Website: lowes
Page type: customer-info-address
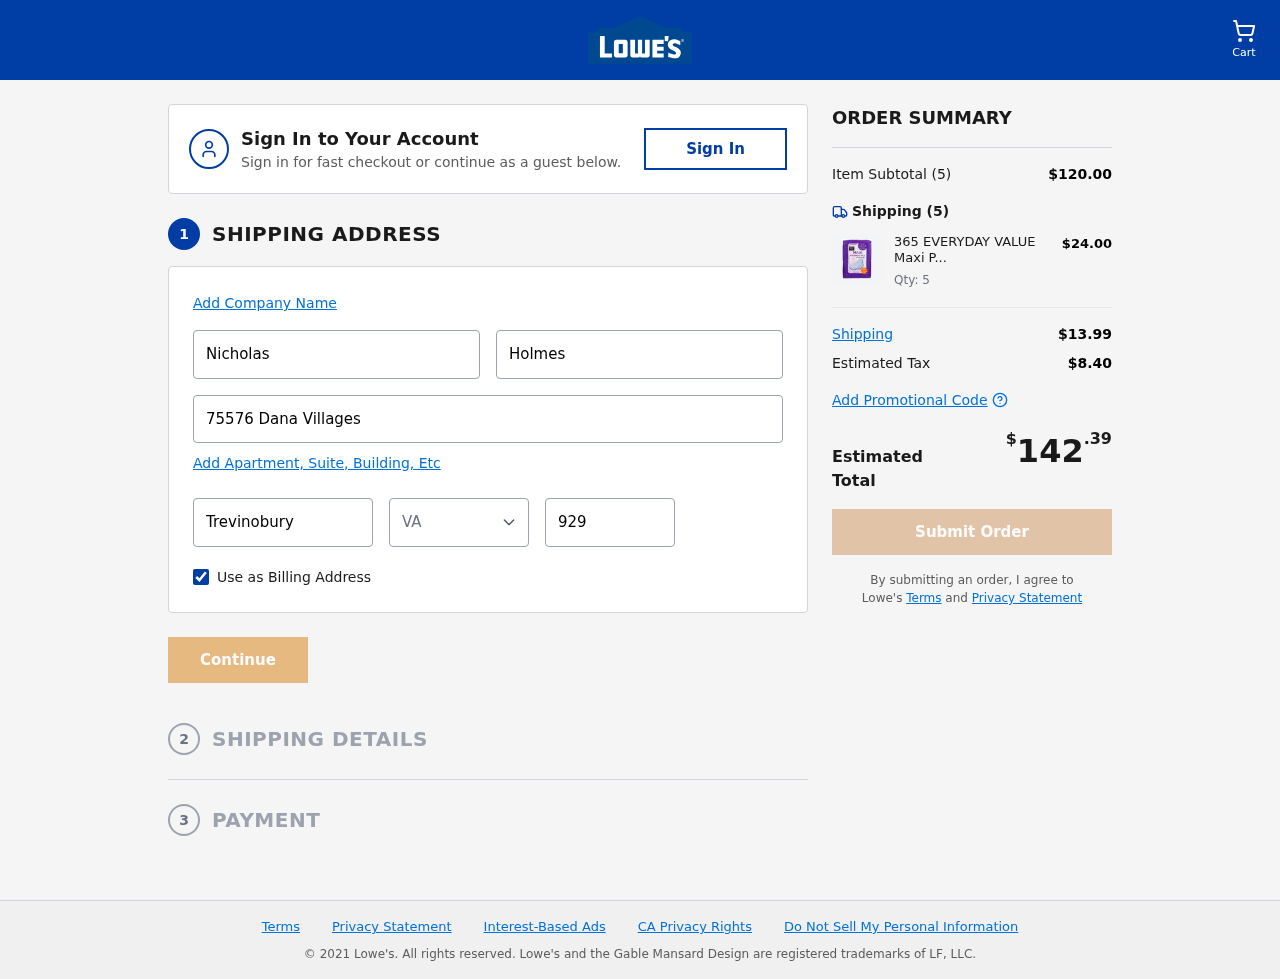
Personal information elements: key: PII_CITY
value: Trevinobury
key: PII_FIRSTNAME
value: Nicholas
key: PII_LASTNAME
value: Holmes
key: PII_POSTCODE
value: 92952
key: PII_STATE_ABBR
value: VA
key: PII_STREET
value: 75576 Dana Villages
Product elements: key: PRODUCT1_NAME
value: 365 EVERYDAY VALUE Maxi Pad Overnight, 14 CT
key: PRODUCT1_PRICE
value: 24
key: PRODUCT1_QUANTITY
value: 5
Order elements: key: ORDER_NUM_ITEMS
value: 5
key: ORDER_SUBTOTAL
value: $120.00
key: ORDER_NUM_ITEMS2
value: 5
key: ORDER_SHIPPING_COST
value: $13.99
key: ORDER_TAX
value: $8.40
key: ORDER_TOTAL
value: $142.39